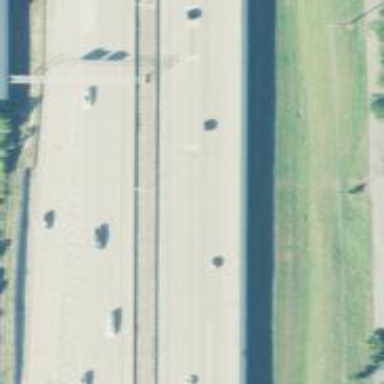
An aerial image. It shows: Motorway.